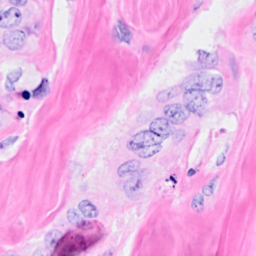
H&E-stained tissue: Breast